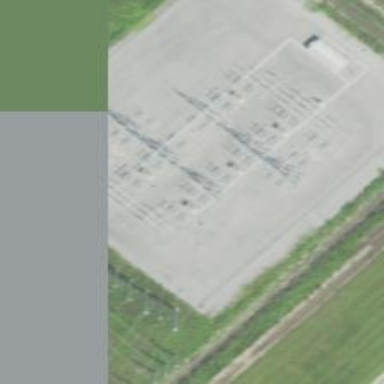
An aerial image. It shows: Switch for power supply.